Aerial crown-view tile of a tropical tree (Barro Colorado Island, Panama), acquired 20240611:
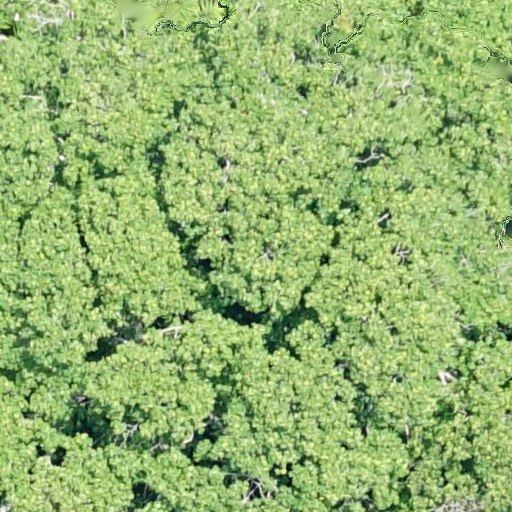
Species: Dipteryx oleifera
GBIF accepted scientific name: Dipteryx oleifera
Crown area: 722.045 m²